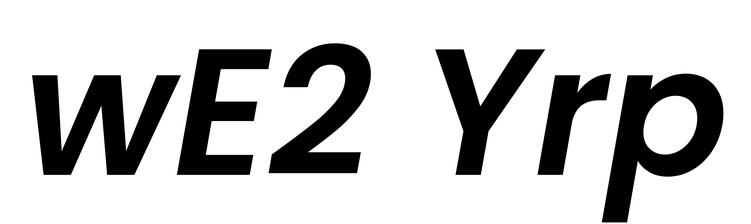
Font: Poppins-SemiBoldItalic